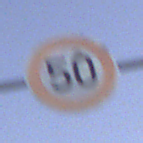
Verkehrszeichen: Geschwindigkeit50
Umgebung: Outdoor, Nature
Tageszeit: Dusk
Wetter: Clear
Licht: Natural
Jahreszeit: NotSpecified
Kontrast: LowContrast